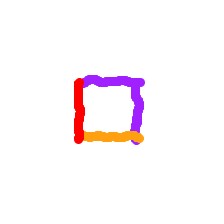
Shape: square